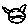
Label: cat